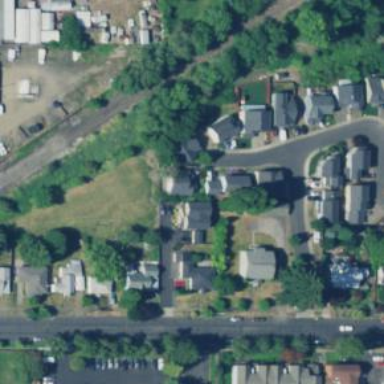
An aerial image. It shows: Residential road with sidewalk on the left.